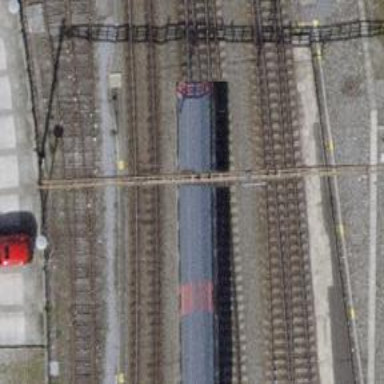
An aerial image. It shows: Rail siding with electrified tracks using contact line.